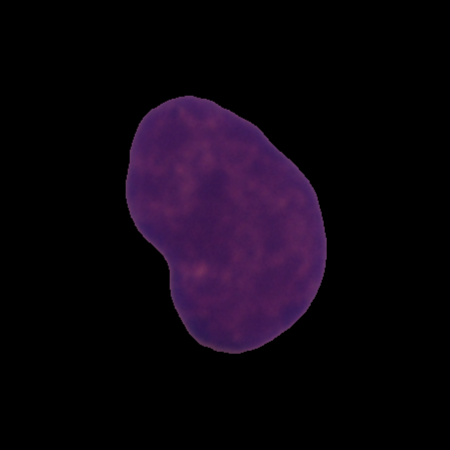
Label: cancer